Aerial crown-view tile of a tropical tree (Barro Colorado Island, Panama), acquired 20241014:
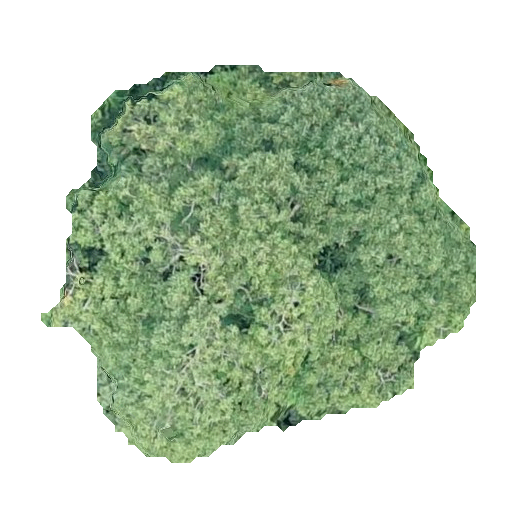
Species: Astronium graveolens
GBIF accepted scientific name: Astronium graveolens
Crown area: 190.353 m²